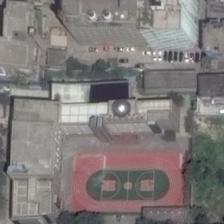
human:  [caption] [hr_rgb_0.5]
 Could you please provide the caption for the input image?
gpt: a playground with a basketball field in it is surrounded by some trees and many building .

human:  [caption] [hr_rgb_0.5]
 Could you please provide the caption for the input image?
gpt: many buildings and several green trees are around a playground with a basketball field in it .

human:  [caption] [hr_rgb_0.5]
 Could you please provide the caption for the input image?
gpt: a playground next to some green trees is semisurrounded by many buildings .

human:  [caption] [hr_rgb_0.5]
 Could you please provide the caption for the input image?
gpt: a small basketball court situates in front of a high-rise building .

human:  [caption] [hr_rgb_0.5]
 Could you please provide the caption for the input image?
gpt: a playground next to some green trees is semisurrounded by many buildings .